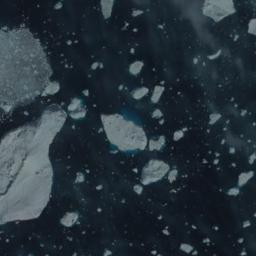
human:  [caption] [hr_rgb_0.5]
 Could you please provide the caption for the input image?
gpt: Several large ice cubes of various sizes and surrounding small pieces of ice float on the deep blue sea .

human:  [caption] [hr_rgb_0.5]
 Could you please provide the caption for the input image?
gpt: There are many ice on the deep blue sea .

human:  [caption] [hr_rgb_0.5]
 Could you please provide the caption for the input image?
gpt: Sea ice is surrounded by water .

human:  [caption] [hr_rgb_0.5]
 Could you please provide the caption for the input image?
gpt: Several large pieces of sea ice and a lot of small pieces of sea ice float in the blue sea .

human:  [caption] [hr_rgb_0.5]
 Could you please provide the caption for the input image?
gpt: There are many pieces of sea ice .